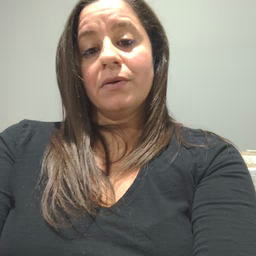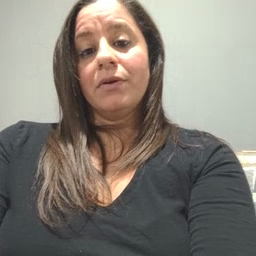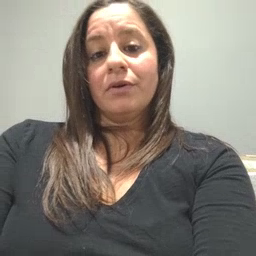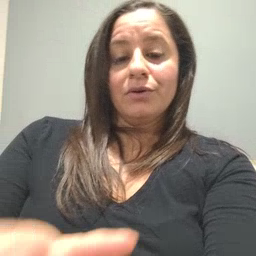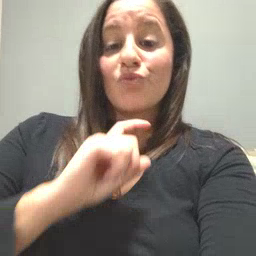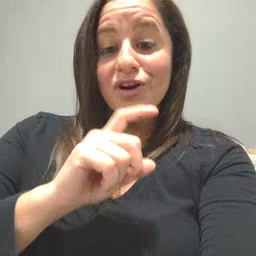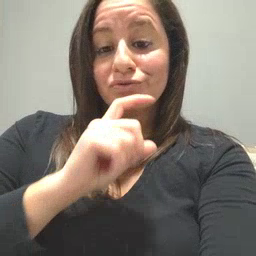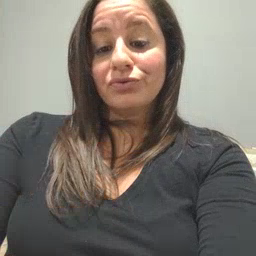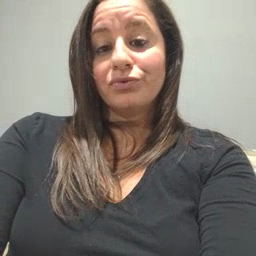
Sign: garbage